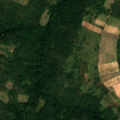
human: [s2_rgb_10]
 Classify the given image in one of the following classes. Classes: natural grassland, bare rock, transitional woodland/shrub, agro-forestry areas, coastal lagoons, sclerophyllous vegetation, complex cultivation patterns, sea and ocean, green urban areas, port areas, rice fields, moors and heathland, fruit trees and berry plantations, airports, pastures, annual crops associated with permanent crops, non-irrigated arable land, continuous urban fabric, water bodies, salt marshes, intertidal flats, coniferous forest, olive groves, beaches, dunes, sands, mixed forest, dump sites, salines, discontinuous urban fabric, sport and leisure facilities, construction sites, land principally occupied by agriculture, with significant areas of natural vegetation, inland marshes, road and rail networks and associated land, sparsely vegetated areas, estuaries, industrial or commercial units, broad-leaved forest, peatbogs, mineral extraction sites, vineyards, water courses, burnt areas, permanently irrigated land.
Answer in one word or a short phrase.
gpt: complex cultivation patterns, land principally occupied by agriculture, with significant areas of natural vegetation, broad-leaved forest, transitional woodland/shrub